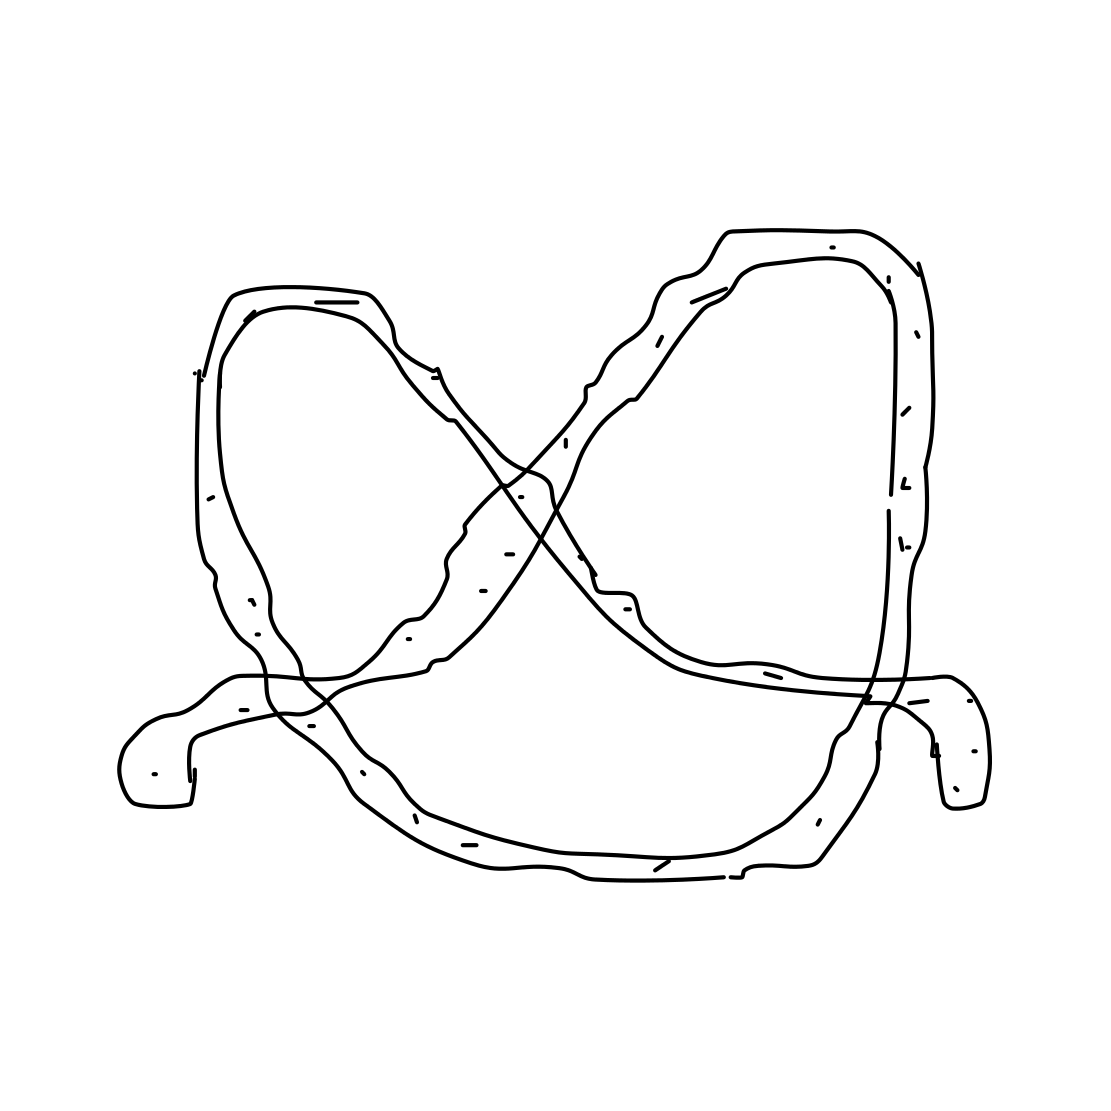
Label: pretzel